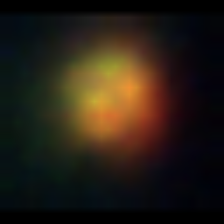
Taxon: NanoPlankton
Group: Other